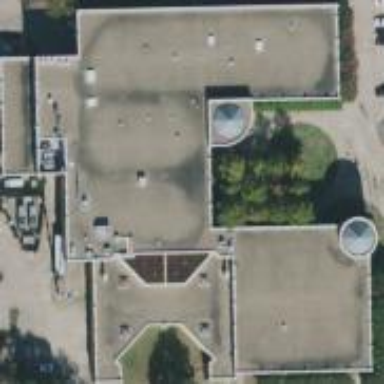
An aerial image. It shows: Civic building that serves as courthouse.